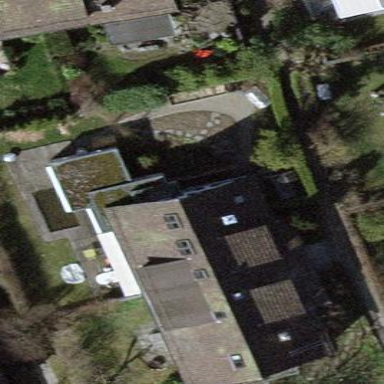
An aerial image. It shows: Building with pitched roof.